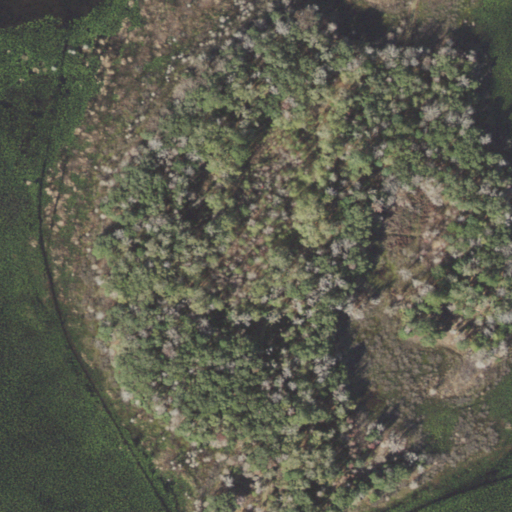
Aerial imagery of island in Florida named Hall Island containing evergreen forest, woody wetlands, herbaceous wetlands, mixed forest, and open water